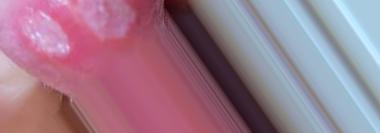
Condition: Mouth Ulcer